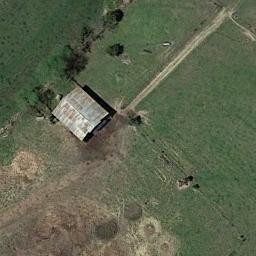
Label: sparse_residential